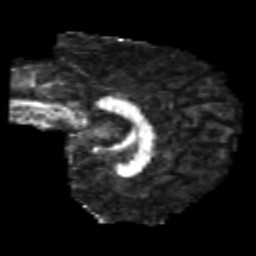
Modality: FA
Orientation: sagittal
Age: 21
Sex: male
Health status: healthy
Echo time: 0.074 s